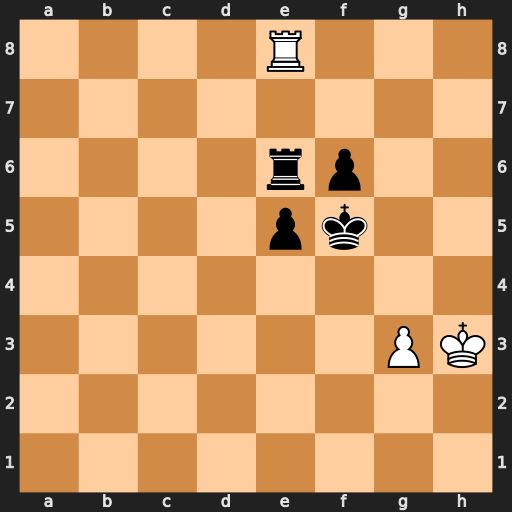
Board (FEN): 4R3/8/4rp2/4pk2/8/6PK/8/8
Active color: w
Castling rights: -
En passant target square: -
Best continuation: g4+ Kg6 Rxe6